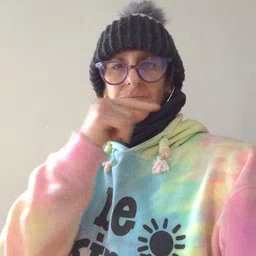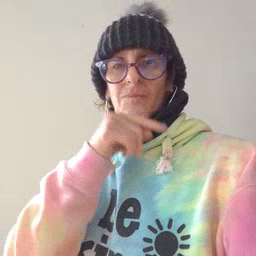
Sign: toothbrush